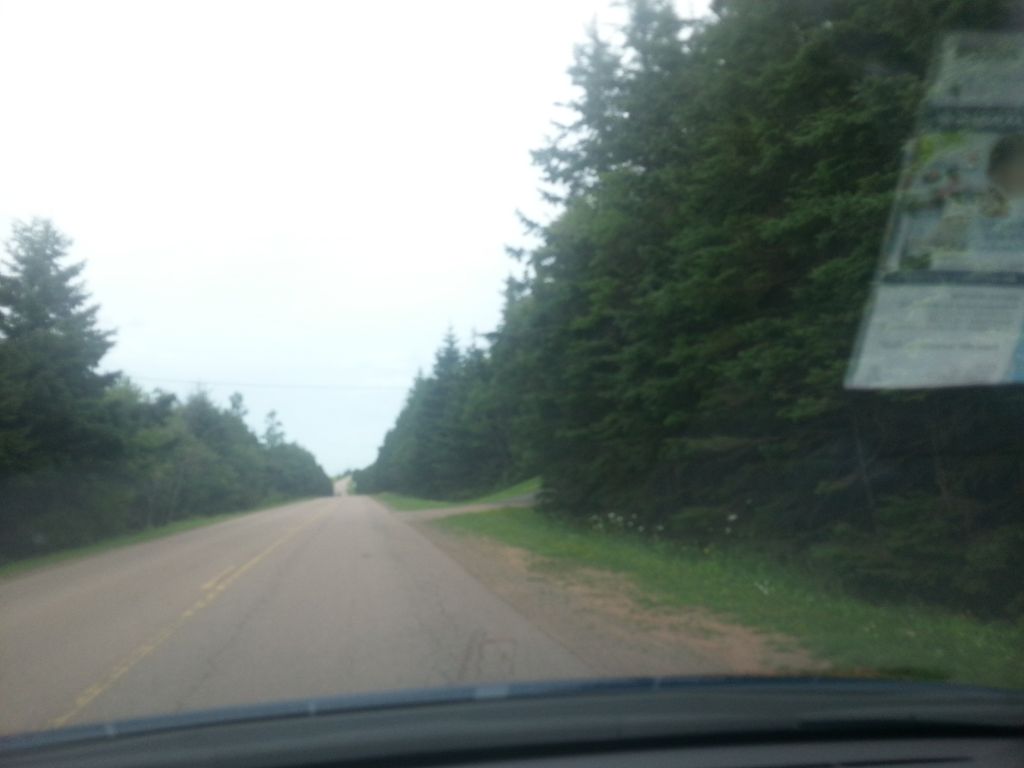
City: charlottetown